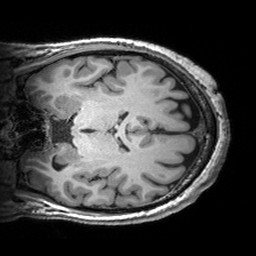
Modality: T1w
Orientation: coronal
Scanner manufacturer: siemens
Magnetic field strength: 3 T
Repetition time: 2.53 s
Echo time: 0.00299 s